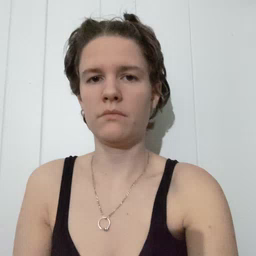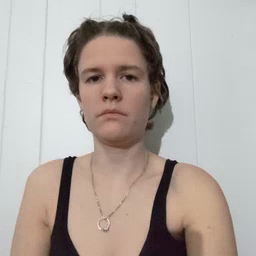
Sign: listen